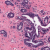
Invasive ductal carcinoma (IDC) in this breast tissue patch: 0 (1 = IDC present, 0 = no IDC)